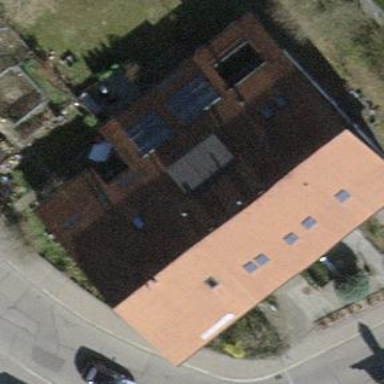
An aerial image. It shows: Terrace building.